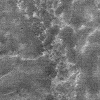
Atmospheric dust classification: not_dusty